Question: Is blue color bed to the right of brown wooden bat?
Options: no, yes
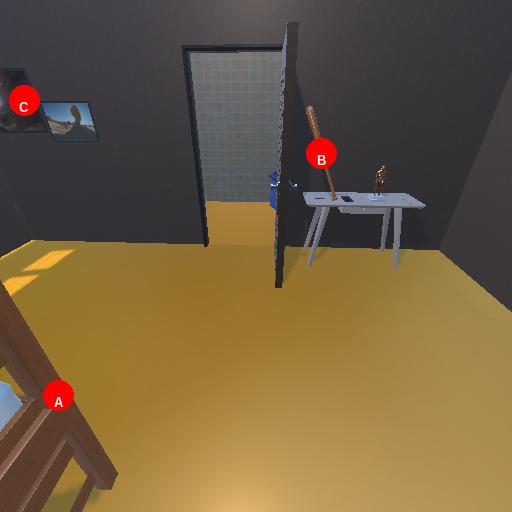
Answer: no